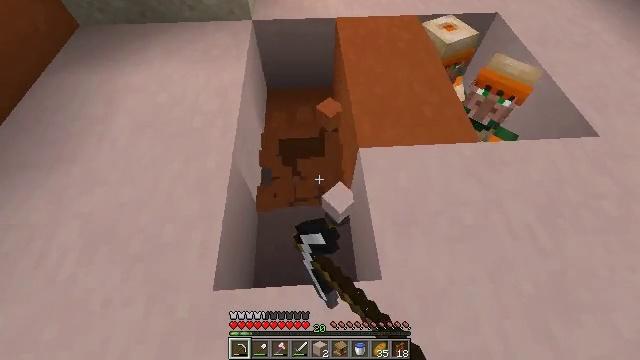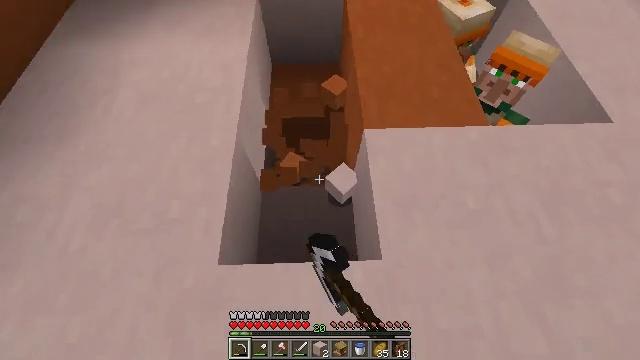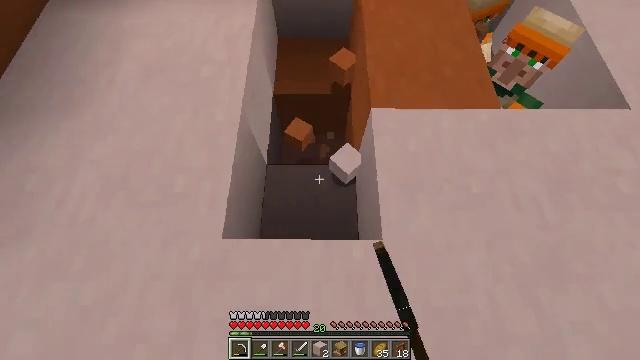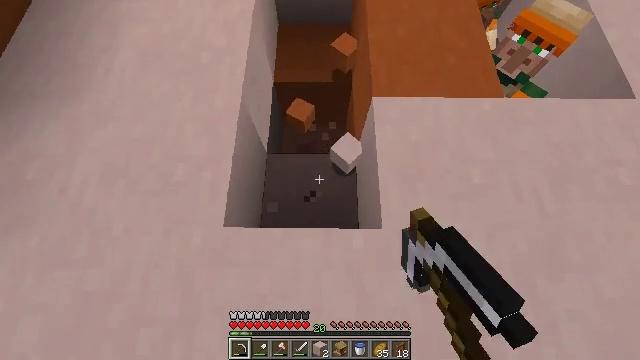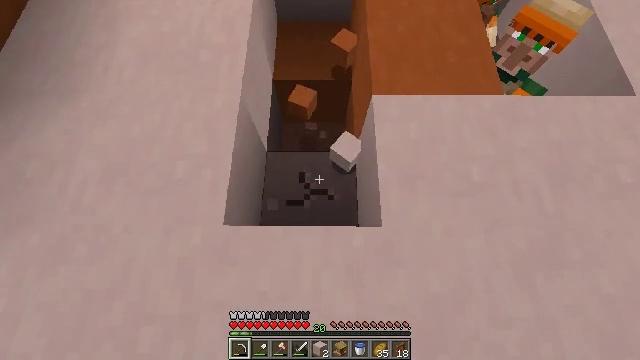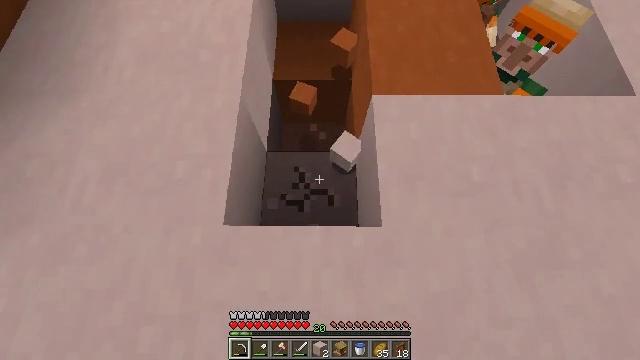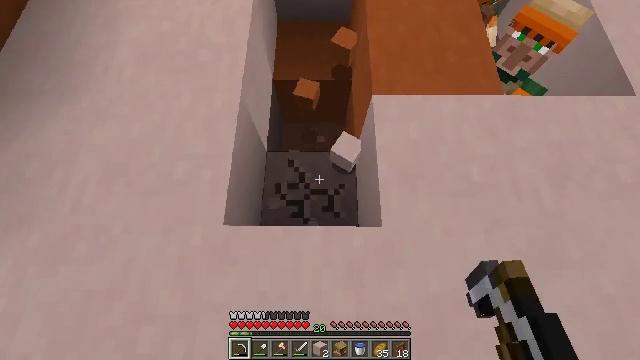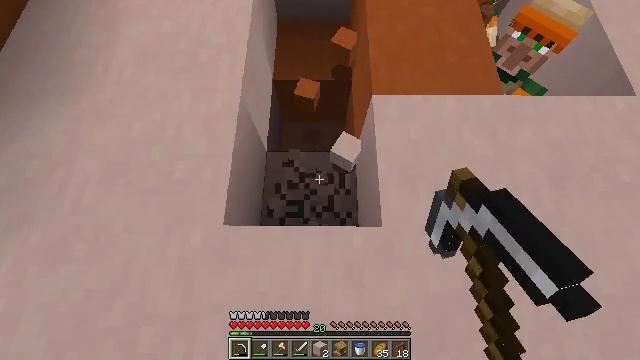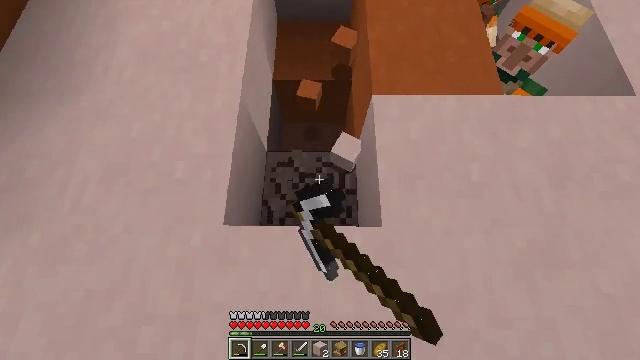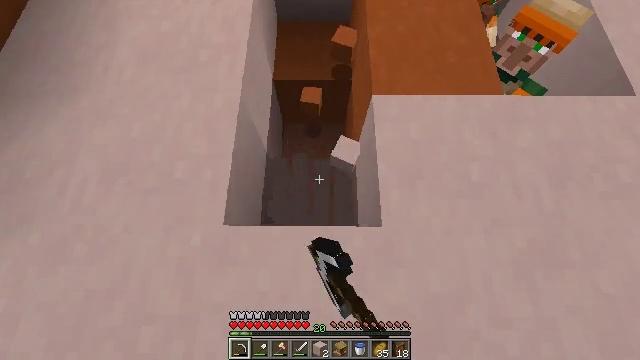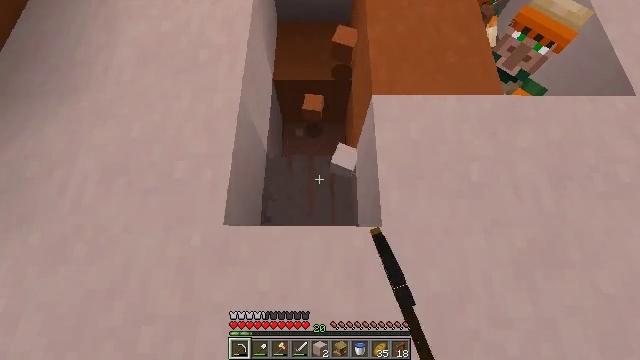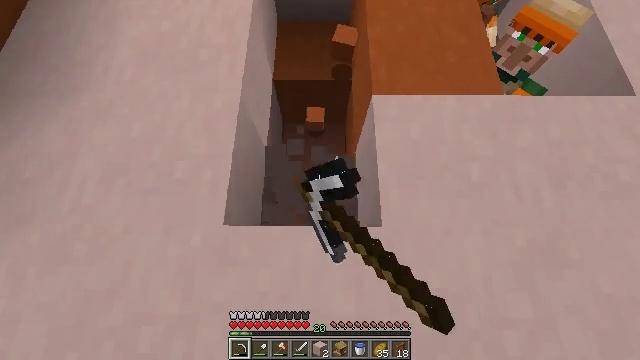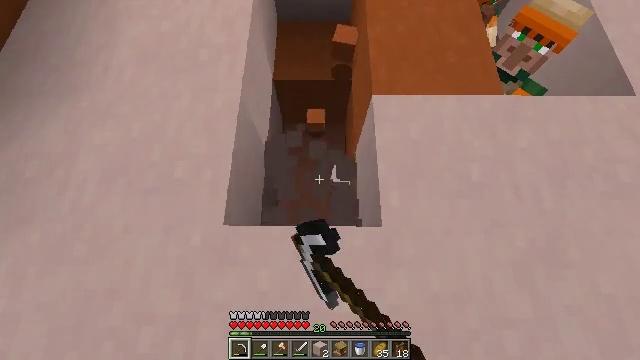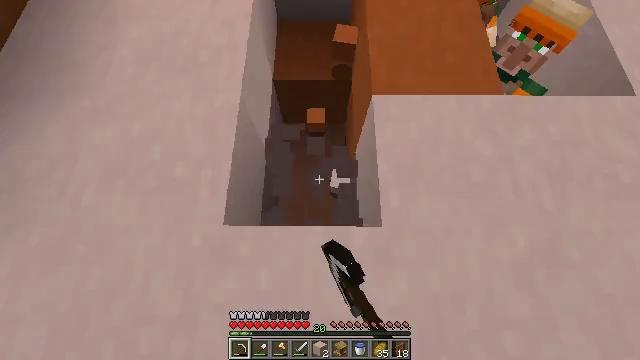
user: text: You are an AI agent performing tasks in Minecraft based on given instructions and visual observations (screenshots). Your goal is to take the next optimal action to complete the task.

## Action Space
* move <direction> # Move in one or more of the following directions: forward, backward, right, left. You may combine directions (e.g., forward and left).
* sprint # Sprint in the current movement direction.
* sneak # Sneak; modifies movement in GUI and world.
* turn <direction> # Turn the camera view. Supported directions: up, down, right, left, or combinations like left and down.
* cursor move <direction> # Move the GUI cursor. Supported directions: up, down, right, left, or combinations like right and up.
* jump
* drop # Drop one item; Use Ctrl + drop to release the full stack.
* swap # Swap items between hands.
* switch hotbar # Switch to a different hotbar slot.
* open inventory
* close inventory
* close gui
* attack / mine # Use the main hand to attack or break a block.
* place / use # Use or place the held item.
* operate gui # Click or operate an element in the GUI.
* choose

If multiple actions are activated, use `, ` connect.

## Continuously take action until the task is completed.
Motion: motion action
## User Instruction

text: Remove the light gray terracotta for materials.
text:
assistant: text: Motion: turn left and down, attack / mine
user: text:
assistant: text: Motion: turn left and down, attack / mine
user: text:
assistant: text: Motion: turn down, attack / mine
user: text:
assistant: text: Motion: attack / mine
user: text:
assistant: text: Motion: attack / mine
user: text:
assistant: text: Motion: attack / mine
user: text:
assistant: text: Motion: attack / mine
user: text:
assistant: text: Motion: attack / mine
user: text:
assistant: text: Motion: attack / mine
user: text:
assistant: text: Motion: attack / mine
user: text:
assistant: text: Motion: attack / mine
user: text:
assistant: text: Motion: attack / mine
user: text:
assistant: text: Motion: attack / mine
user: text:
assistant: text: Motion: attack / mine